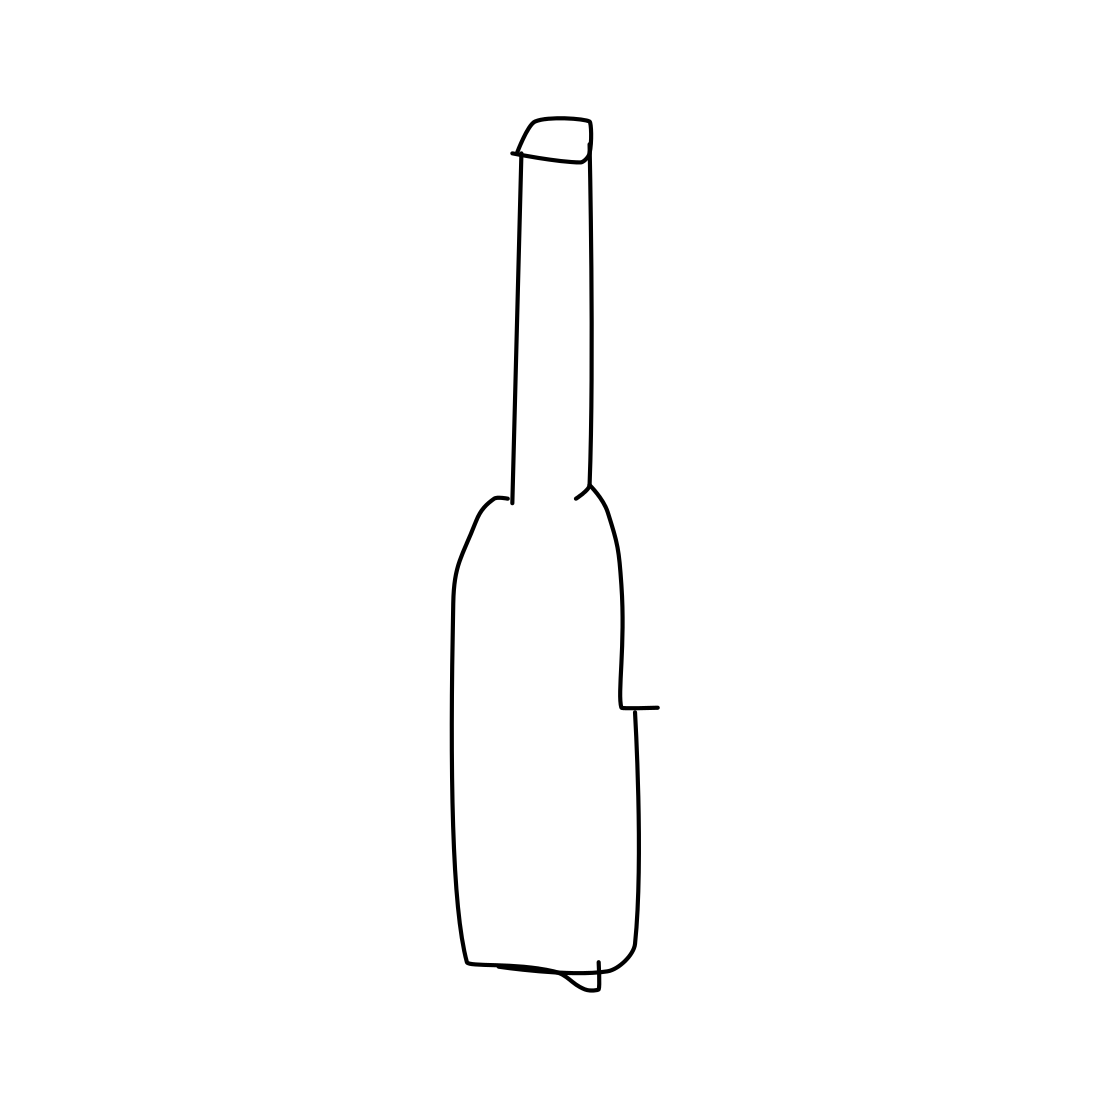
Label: wine-bottle